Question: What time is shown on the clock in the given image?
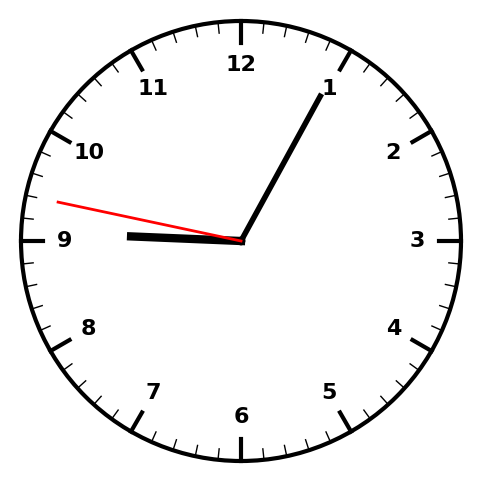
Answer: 09:04:47